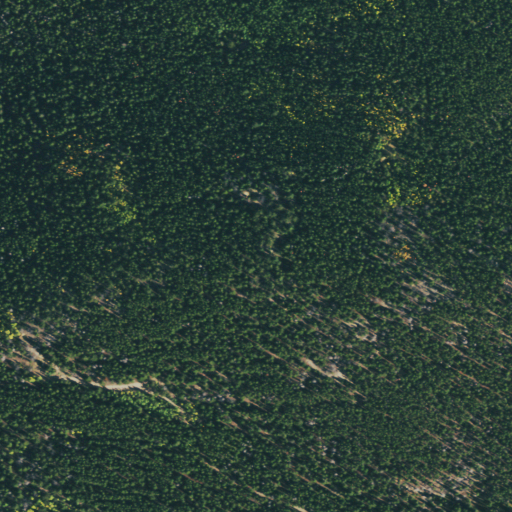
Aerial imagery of mountain in Colorado named Eldorado Mountain containing only evergreen forest